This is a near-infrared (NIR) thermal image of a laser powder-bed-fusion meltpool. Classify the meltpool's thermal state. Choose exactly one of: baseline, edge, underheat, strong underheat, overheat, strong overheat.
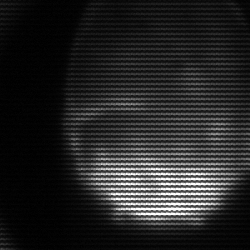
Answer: edge